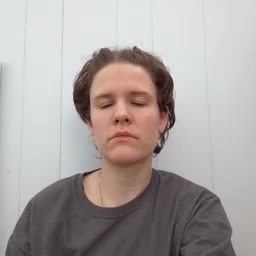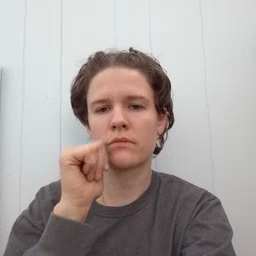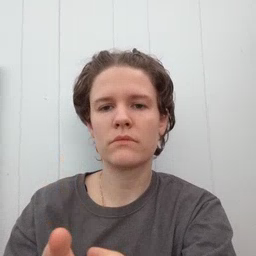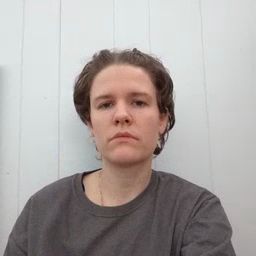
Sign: tomorrow